Aerial crown-view tile of a tropical tree (Barro Colorado Island, Panama), acquired 20240716:
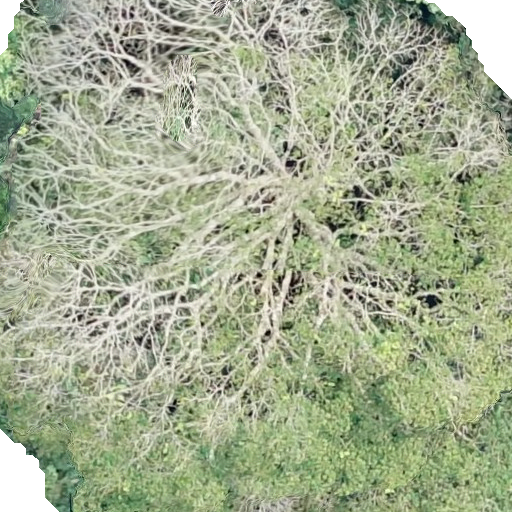
Species: Tachigali panamensis
GBIF accepted scientific name: Tachigali panamensis
Crown area: 541.932 m²